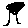
Label: tree